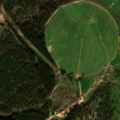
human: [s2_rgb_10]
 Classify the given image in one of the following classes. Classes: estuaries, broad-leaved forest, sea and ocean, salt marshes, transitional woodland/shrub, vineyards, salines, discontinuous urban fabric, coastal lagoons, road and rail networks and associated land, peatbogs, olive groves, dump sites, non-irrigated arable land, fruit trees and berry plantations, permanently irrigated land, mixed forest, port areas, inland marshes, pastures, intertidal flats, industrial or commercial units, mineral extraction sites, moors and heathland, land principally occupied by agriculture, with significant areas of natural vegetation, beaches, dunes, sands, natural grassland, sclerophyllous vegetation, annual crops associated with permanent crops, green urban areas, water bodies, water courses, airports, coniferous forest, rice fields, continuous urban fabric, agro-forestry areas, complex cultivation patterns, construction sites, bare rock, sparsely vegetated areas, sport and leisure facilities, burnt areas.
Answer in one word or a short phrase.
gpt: permanently irrigated land, agro-forestry areas, broad-leaved forest, coniferous forest, mixed forest